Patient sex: F
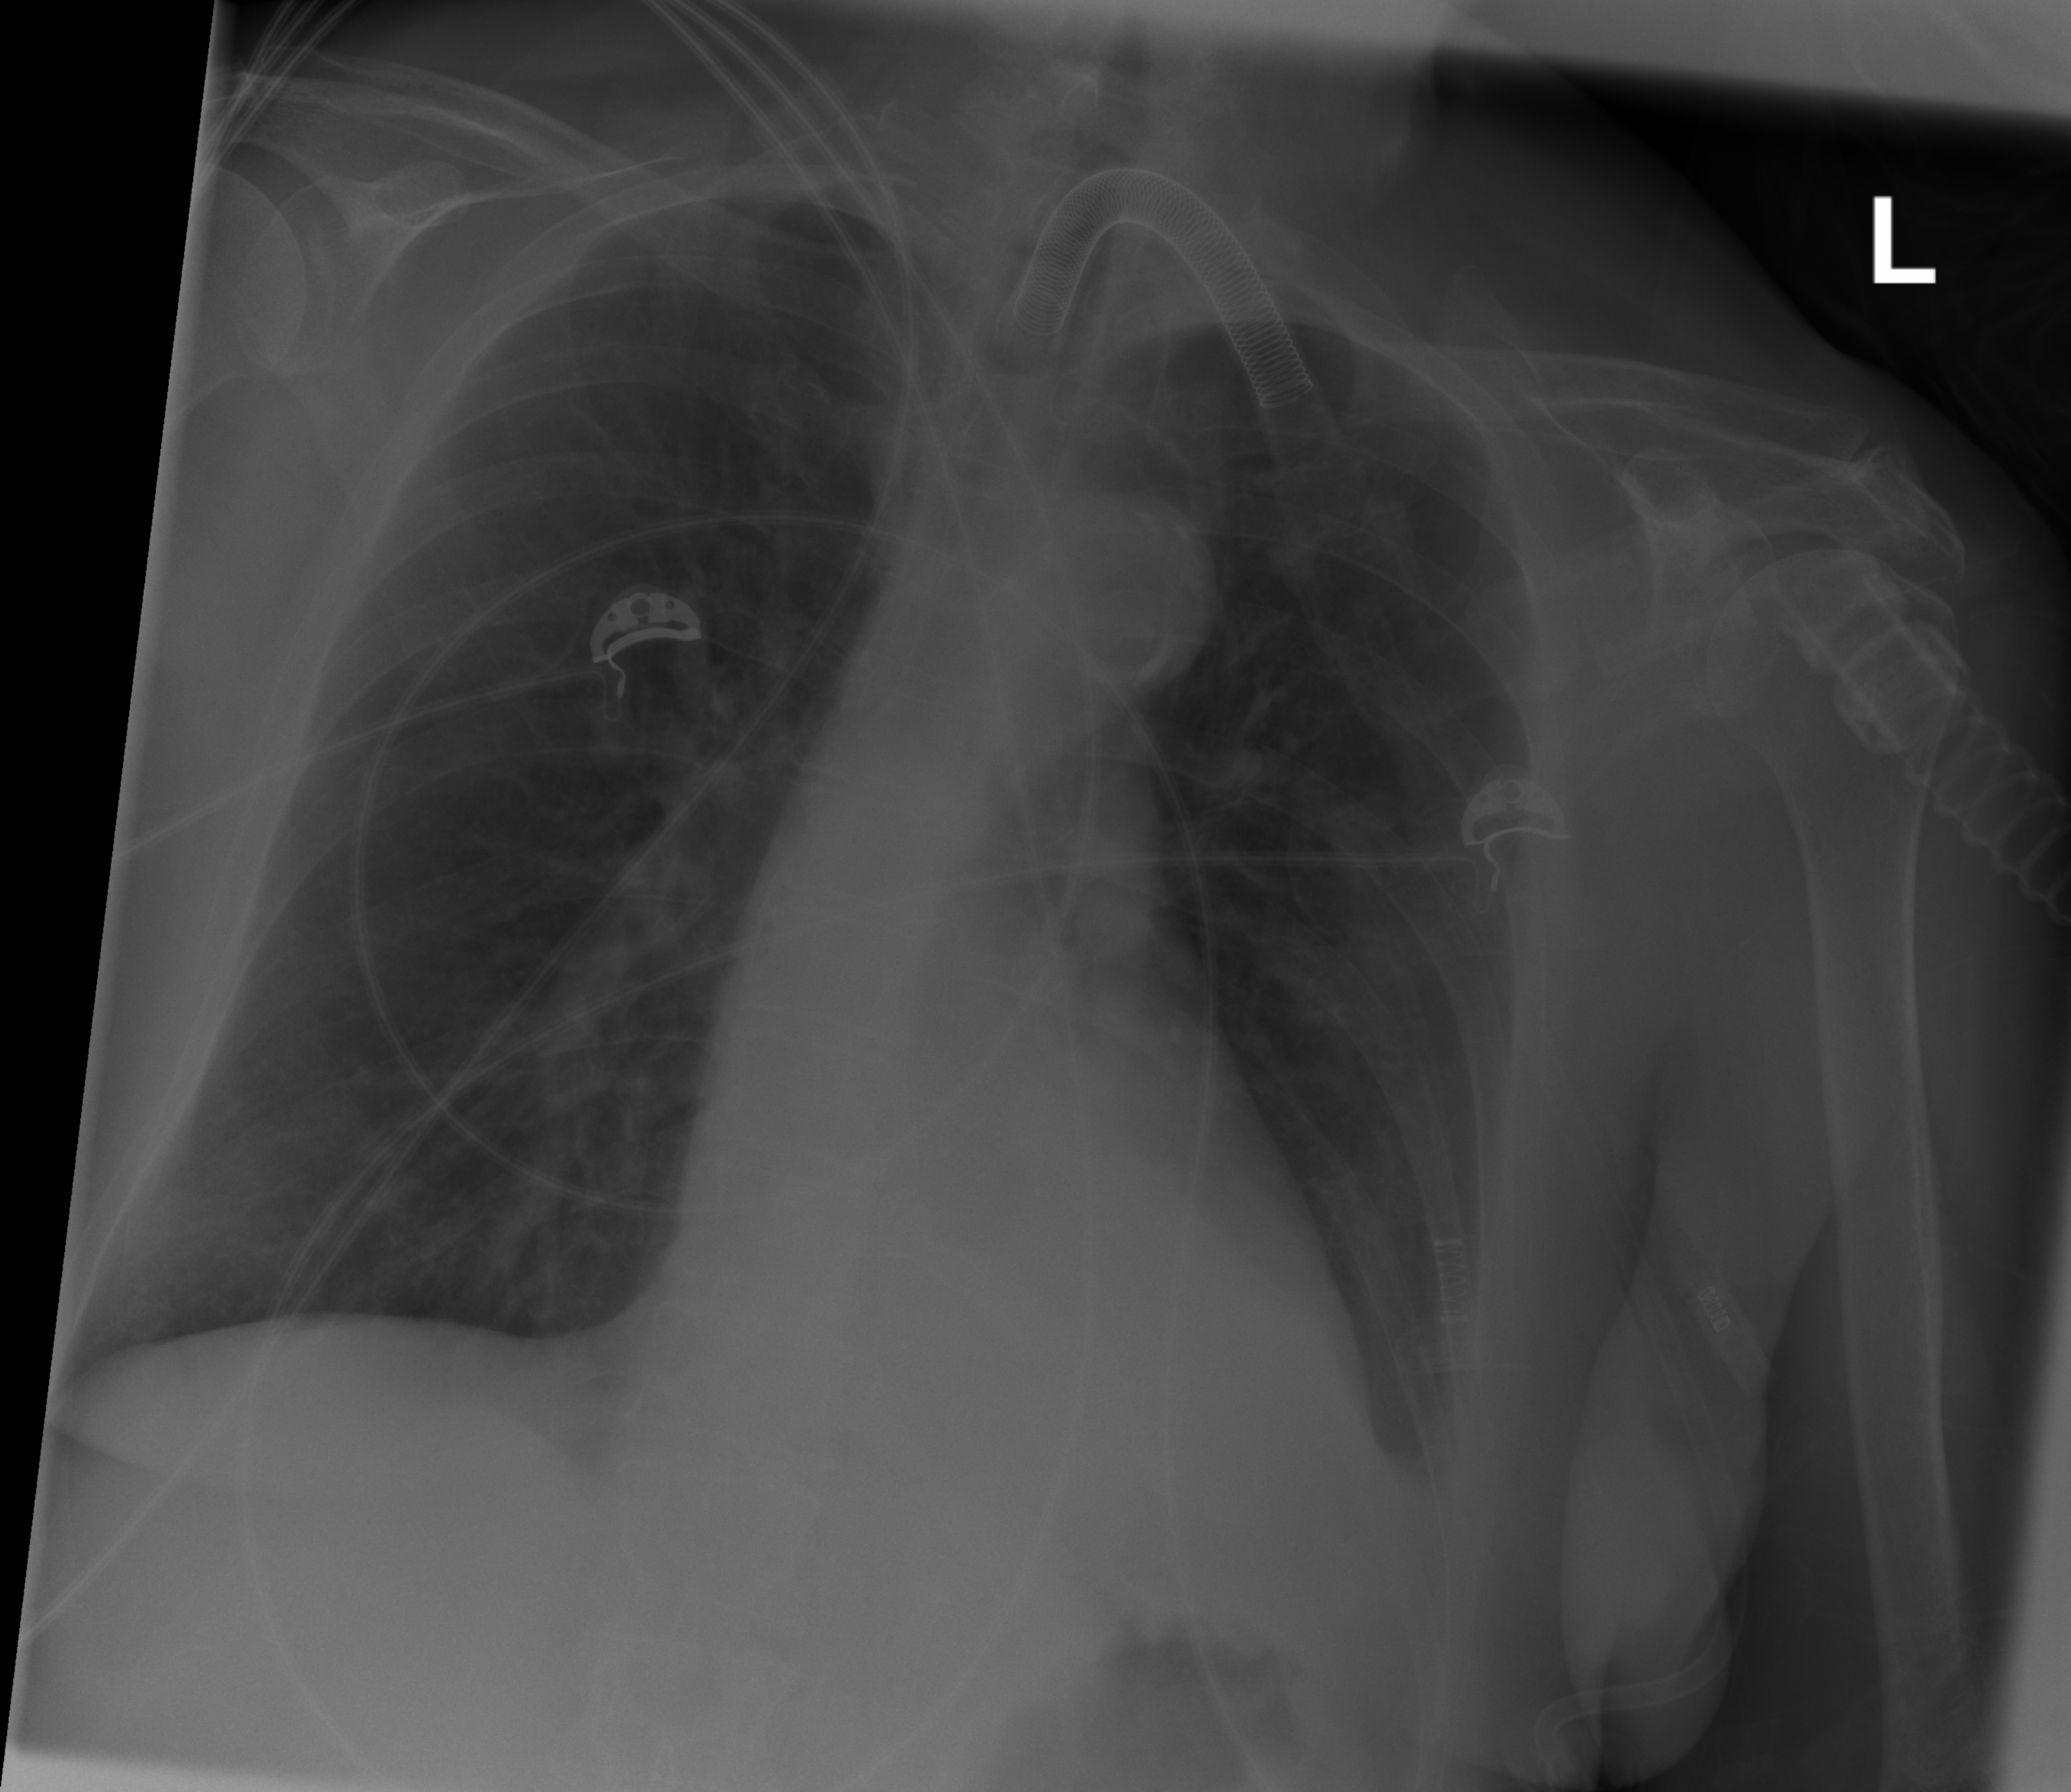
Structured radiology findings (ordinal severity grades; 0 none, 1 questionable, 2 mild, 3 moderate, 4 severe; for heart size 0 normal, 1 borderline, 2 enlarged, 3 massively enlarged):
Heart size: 0
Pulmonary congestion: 0
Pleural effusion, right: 0
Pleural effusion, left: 2
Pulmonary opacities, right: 0
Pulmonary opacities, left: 0
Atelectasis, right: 0
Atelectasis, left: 2